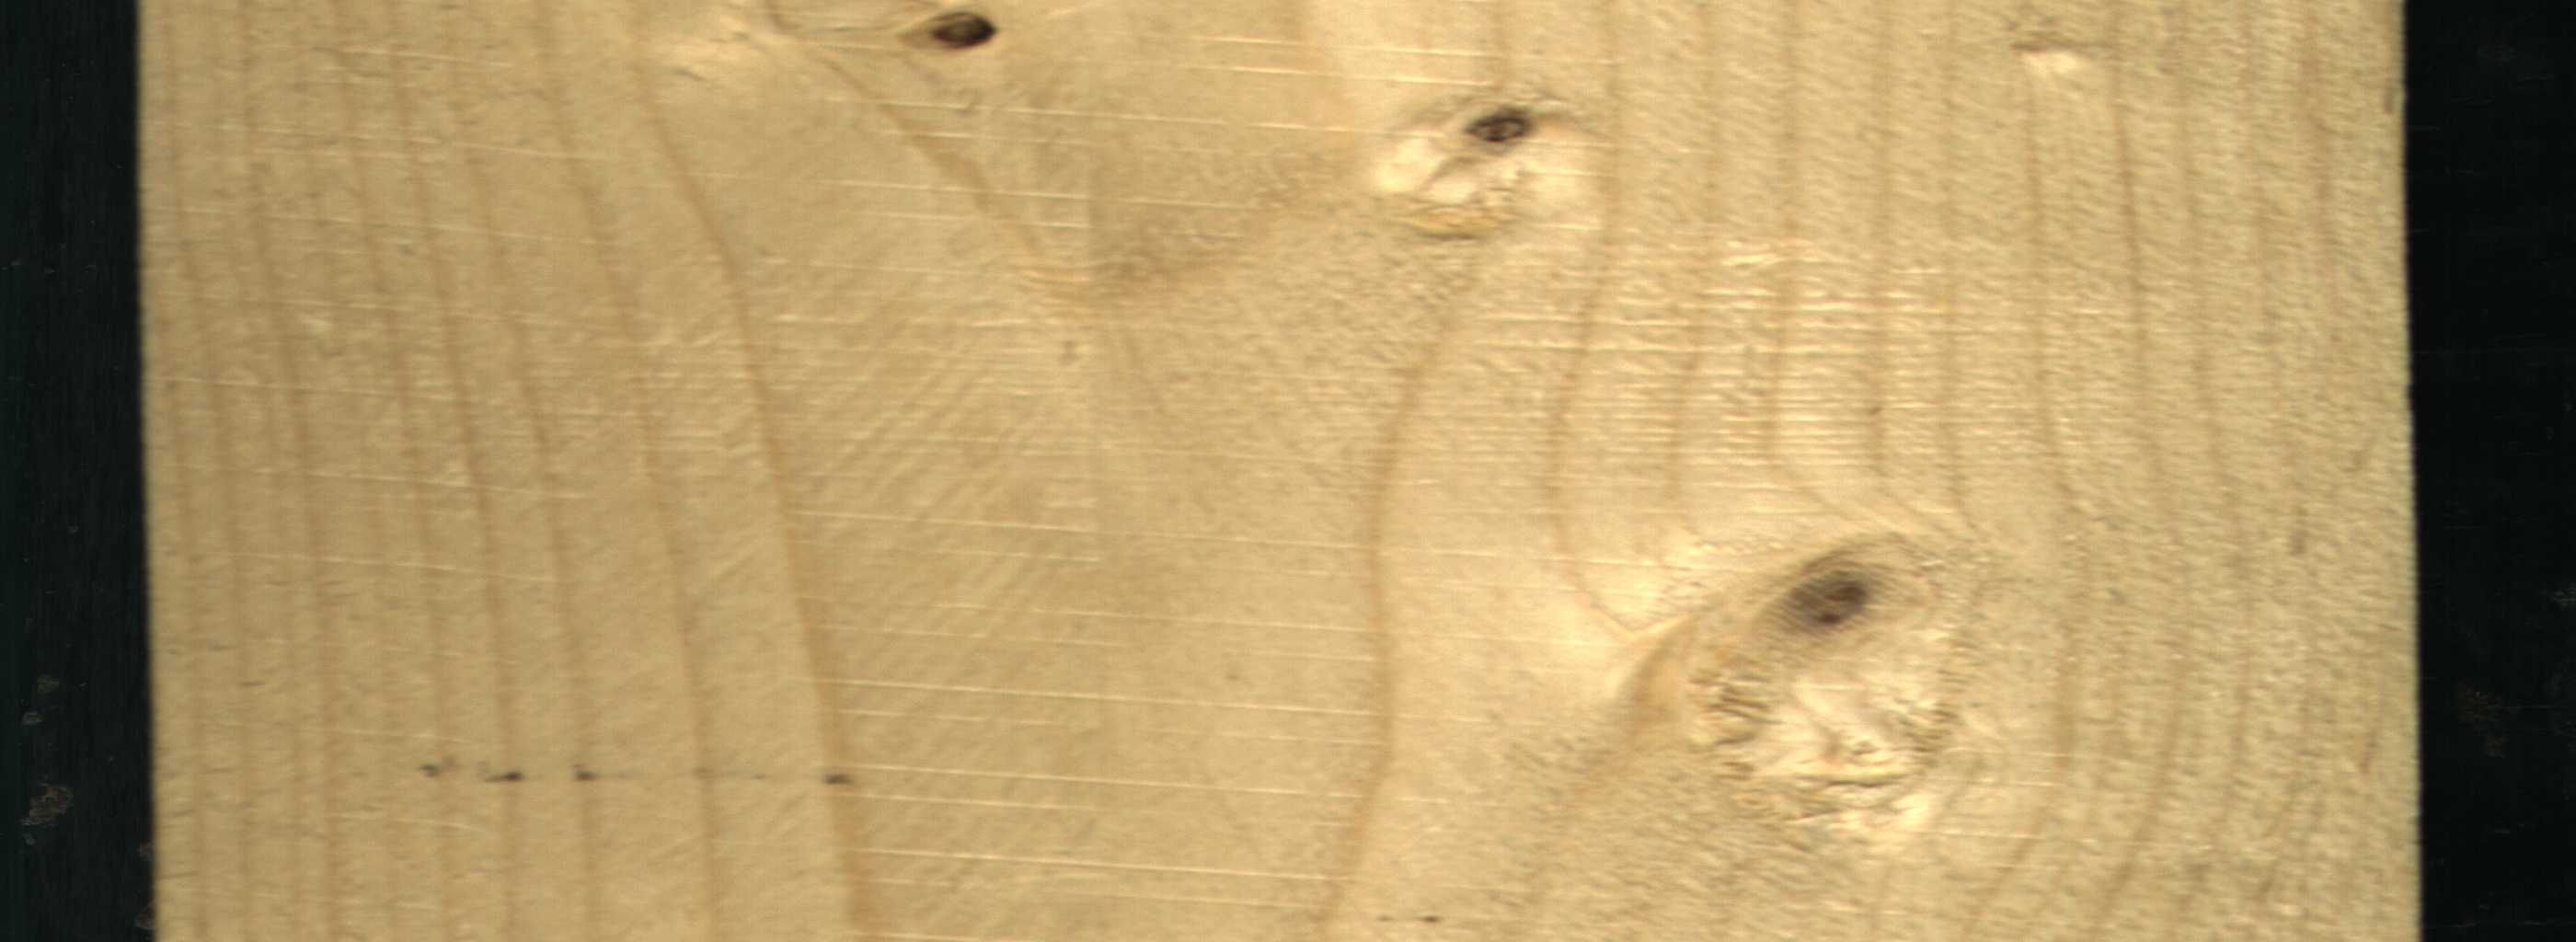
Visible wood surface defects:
Live_Knot
Live_Knot
Live_Knot